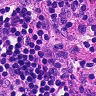
Metastatic tissue present: no